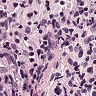
Metastatic tissue present: no